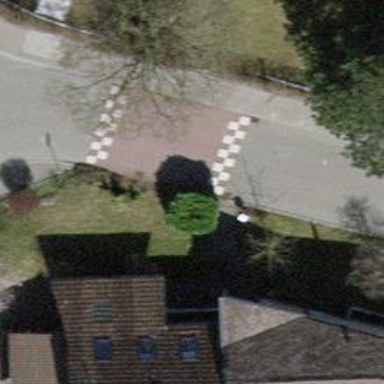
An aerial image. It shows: Red traffic calming table.